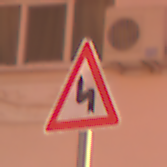
Verkehrszeichen: DoppelkurveZunaechstLinks
Umgebung: Outdoor, Urban
Tageszeit: Night
Wetter: Overcast
Licht: Artificial
Jahreszeit: Winter
Kontrast: MediumContrast